Question: I'm trying to make segue via IB, that switching views when pressed cell accessory in tableView.
Images from my IB:
1.I'm dragging from cell of tableviewcontroller to another view and selecting Accessory Action -> push

and when i'm running my project i get error:
> [ setValue:forUndefinedKey:]: this class is not key value coding-compliant for the key accessoryActionSegueTemplate
I think that this might be something wrong with reuseIdentifier of cell.
My 'cellForRowAtIndexPath:' method:
'''
static NSString *CellIdentifier = @"champion cell";
UITableViewCell *cell = [tableView dequeueReusableCellWithIdentifier:CellIdentifier];
NSString *cellIconName = ((championList *)[self.champions objectAtIndex:indexPath.row]).championImage;
UIImage *cellIcon = [UIImage imageNamed:cellIconName];
[[cell imageView] setImage:cellIcon];
cell.imageView.frame = CGRectMake(0.0f, 0.0f, 70.0f, 70.0f);
cell.imageView.layer.cornerRadius = 7;
[cell.imageView.layer setMasksToBounds:YES];
cell.textLabel.text = ((championList *) [self.champions objectAtIndex:indexPath.row]).championName;
cell.detailTextLabel.text = ((championList *) [self.champions objectAtIndex:indexPath.row]).championId;
return cell;
'''
---
I can use performSegueWithIdentifier: method as solution of this problem, but i want to figure out why i having problem with accessory action in IB.
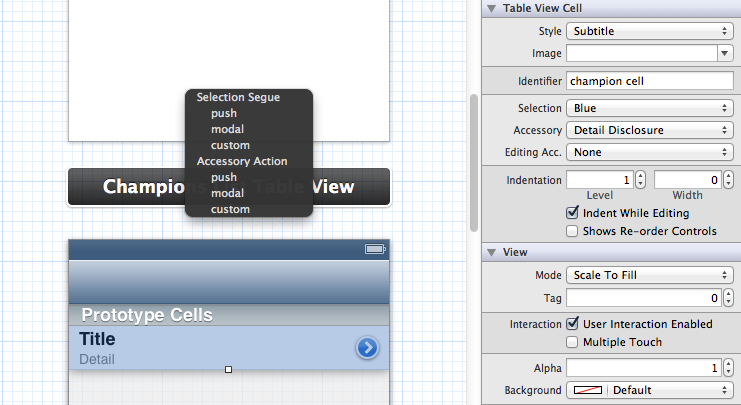
Answer: I had this problem when I had ctrl-dragged a segue from the detail accessory button of the prototype cell to the next view controller. So instead I did the drag from the table view controller itself, and added a bit of code to it.
'''
- (void)tableView:(UITableView *)tableView accessoryButtonTappedForRowWithIndexPath:(NSIndexPath *)indexPath
{
[self performSegueWithIdentifier: @"EditUser" sender: [tableView cellForRowAtIndexPath: indexPath]];
}
'''
'''
func tableView(_ tableView: UITableView, accessoryButtonTappedForRowWith indexPath: IndexPath) {
performSegue(withIdentifier: "EditUser", sender: tableView.cellForRow(at: indexPath))
}
'''
This works for iOS 5.0 - 10.x